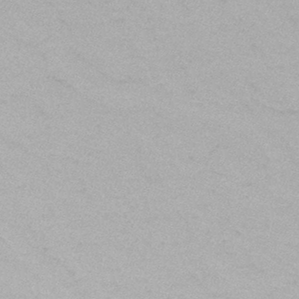
Label: frost